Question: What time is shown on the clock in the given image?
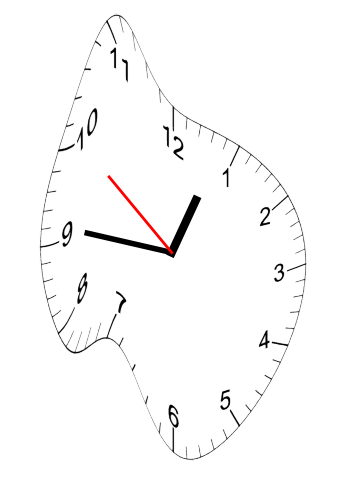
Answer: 12:45:51